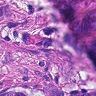
Metastatic tissue present: yes